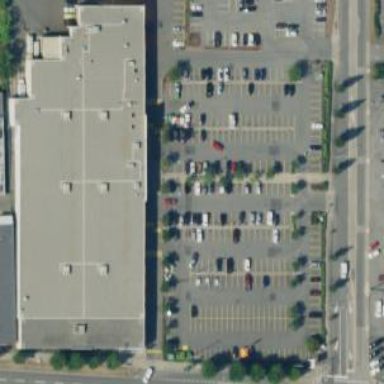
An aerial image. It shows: Trolley bay.